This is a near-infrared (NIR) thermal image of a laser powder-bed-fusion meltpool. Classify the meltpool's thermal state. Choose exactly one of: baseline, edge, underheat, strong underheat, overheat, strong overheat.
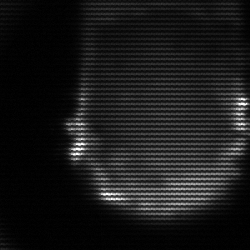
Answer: edge